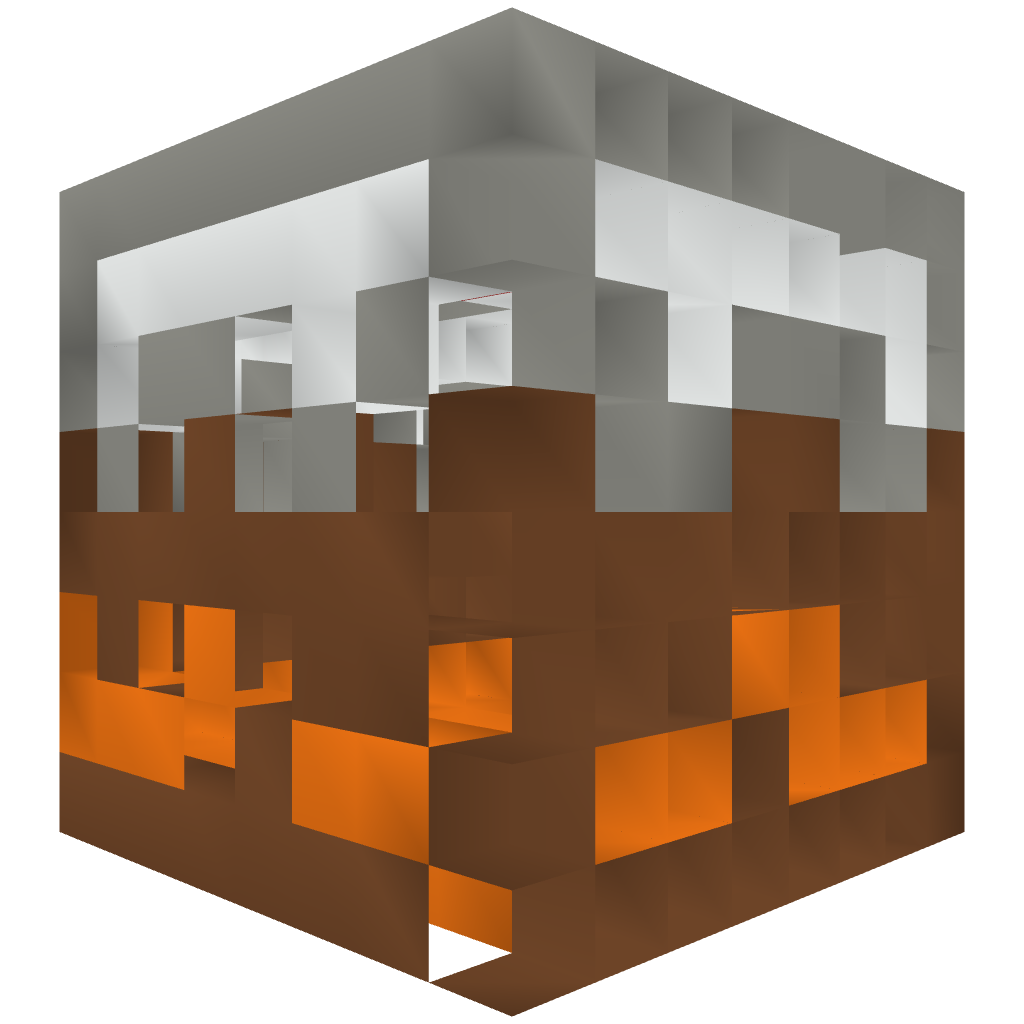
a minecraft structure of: CakeHead